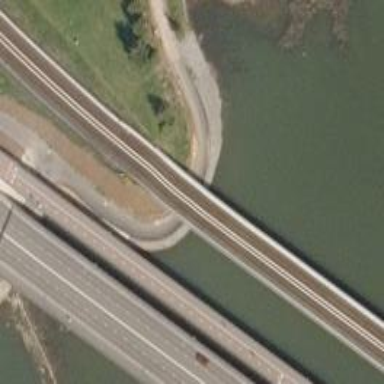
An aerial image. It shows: Bridge for electrified rail.